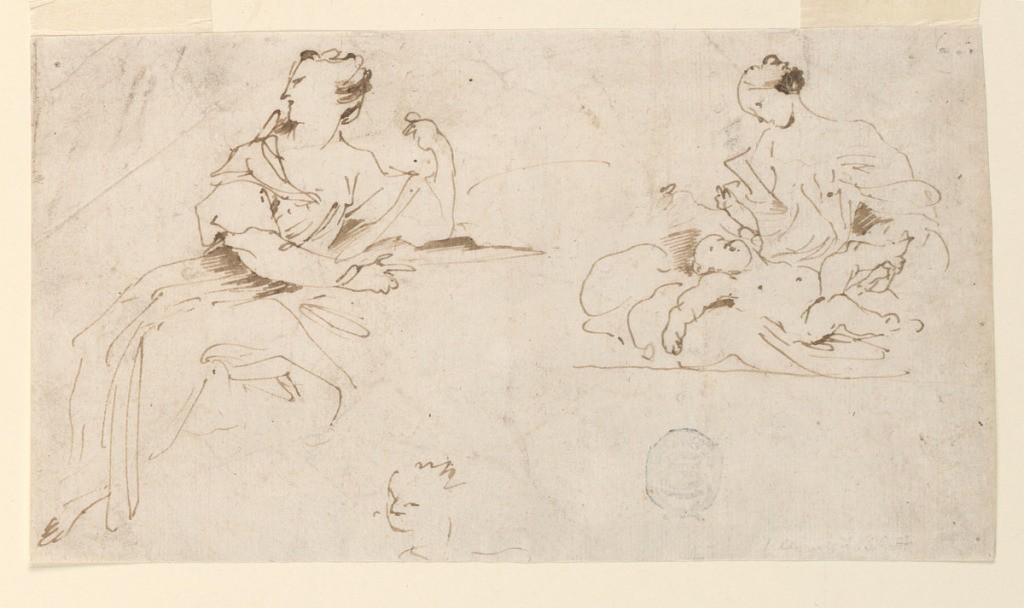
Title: Seated Woman, Mother and Child
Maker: Giovanni Benedetto Castiglione, Italian, 1609–1664
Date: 1645–50
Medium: Pen and brown ink on paper
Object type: Drawing
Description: At left, a sketch of a seated female figure viewed in profile, facing left. At right, a mother and child. At lower center, a partially sketched face of a woman.